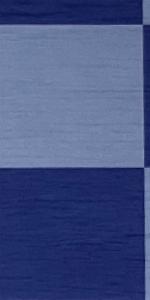
Label: Empty